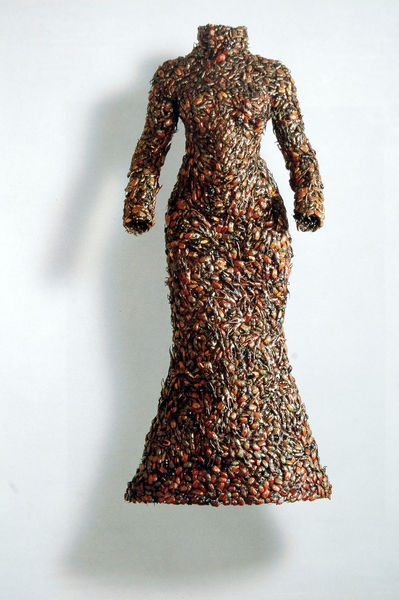
Titel: Mur de la Montée des Anges (Kleid)
Künstler: Jan Fabre
Standort: Genua
Institution: Galleria  Galliani
Schlagwörter: schatten, weiß, mädchen, brust, bunt, busen, frau, kleid, schwarz, rot, mode, muster, ornament, rock, arm, arme, kleidung, kragen, lang, ärmel, bild, hals, figur, stoff, stoffe, perlen, schultern, taille, steif, weiblich, knöpfe, geschlossen, foto, fotografie, eng, leblos, stehkragen, photo, hüfte, struktur, rollkragen, femme, kurvig, robe, genua, betont, körner, kunstwerk, anges, bonbons, enganliegend, galliani, kyoto, langarm, mur